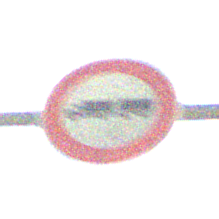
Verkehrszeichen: VerbotLastkraftwagenMitAnhaenger
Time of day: Night
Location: Outdoor (Nature)
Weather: Clear
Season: NotSpecified
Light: Natural